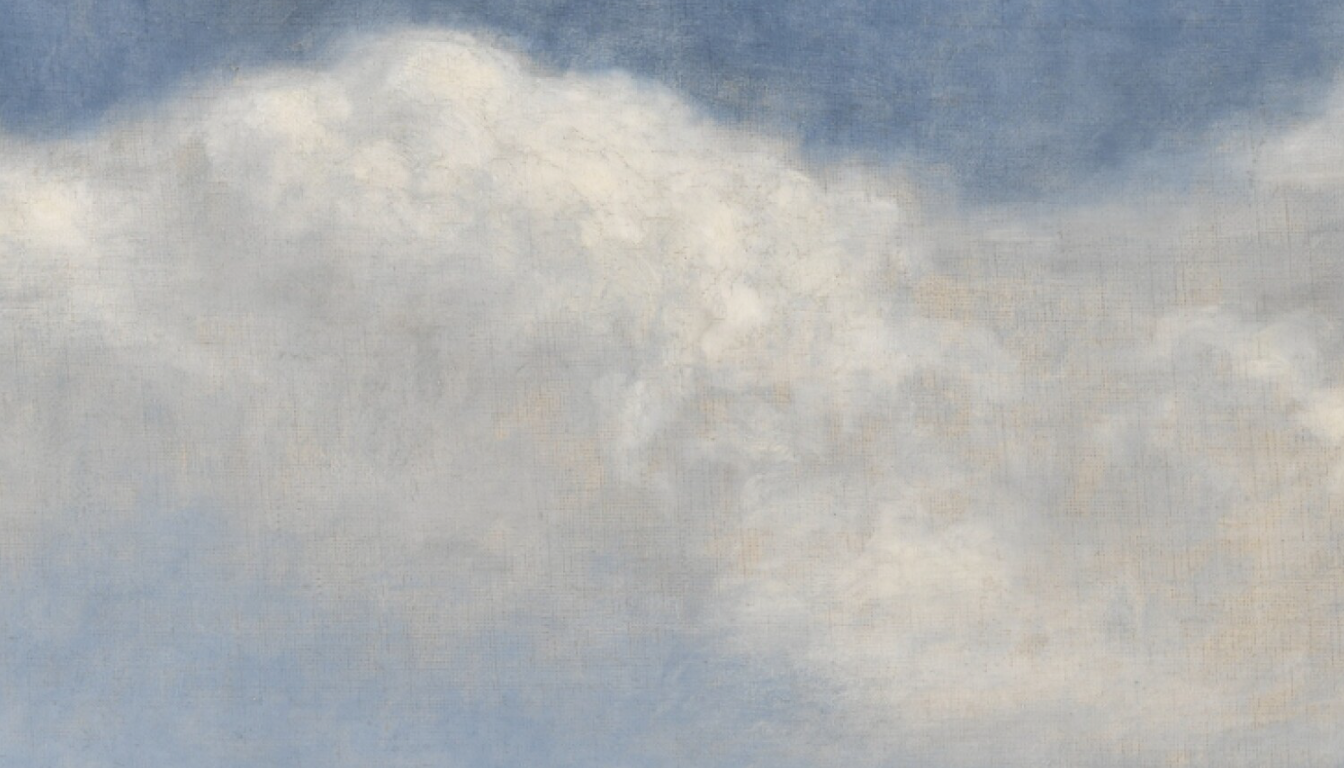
landscape painting, wide, overcast daylight, billowing white cumulus cloud mass against deep blue sky, oil on canvas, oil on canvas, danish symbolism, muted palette